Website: macys
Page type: customer-info-address
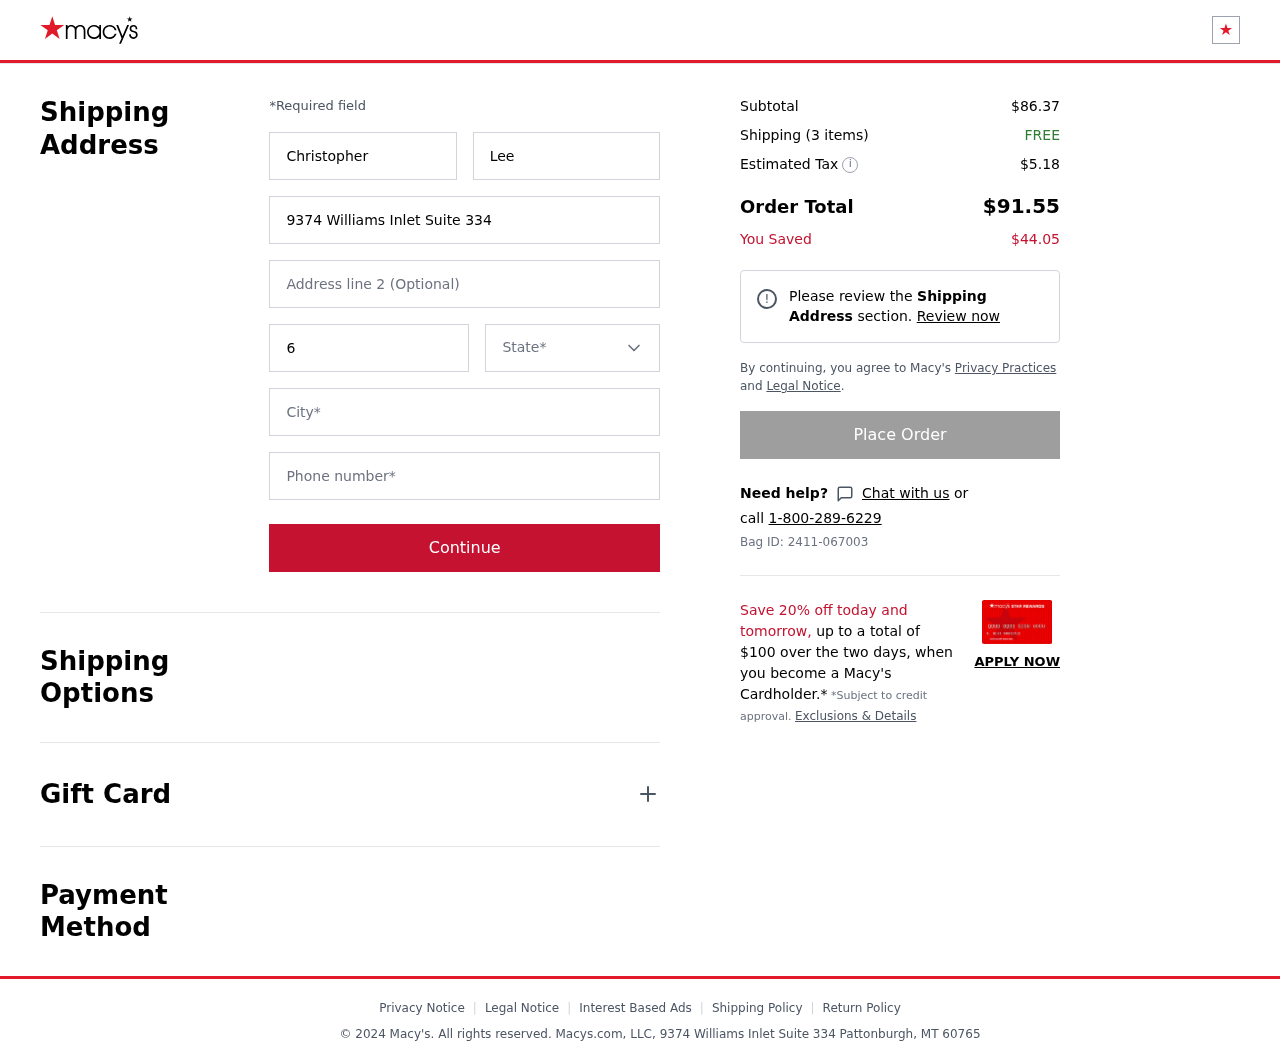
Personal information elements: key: PII_CITY
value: Pattonburgh
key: PII_FIRSTNAME
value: Christopher
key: PII_LASTNAME
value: Lee
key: PII_PHONE
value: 4025257277
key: PII_POSTCODE
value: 60765
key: PII_STATE
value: Montana
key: PII_STREET
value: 9374 Williams Inlet Suite 334
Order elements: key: ORDER_SUBTOTAL
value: $86.37
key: ORDER_NUM_ITEMS
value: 3
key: ORDER_SHIPPING_COST
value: FREE
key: ORDER_TAX
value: $5.18
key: ORDER_TOTAL
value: $91.55
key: ORDER_SAVINGS
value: $44.05
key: ORDER_BAG_ID
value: Bag ID: 2411-067003